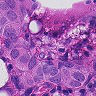
Metastatic tissue present: yes